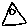
Label: triangle